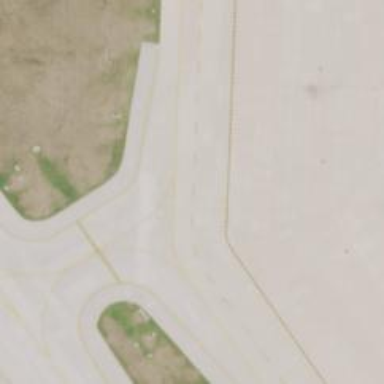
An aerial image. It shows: Image of taxiway at airport.